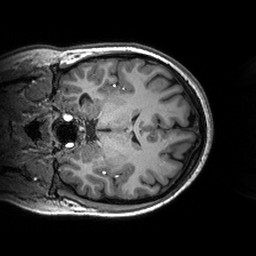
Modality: T1w
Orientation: coronal
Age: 21
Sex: female
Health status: healthy
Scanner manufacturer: siemens
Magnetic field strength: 3 T
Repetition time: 2.53 s
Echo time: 0.00288 s